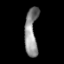
Tissue: lung
Cell type: Others
Senescence score: 0.2334
Nuclear area (px): 592
Mean DAPI intensity: 140.588